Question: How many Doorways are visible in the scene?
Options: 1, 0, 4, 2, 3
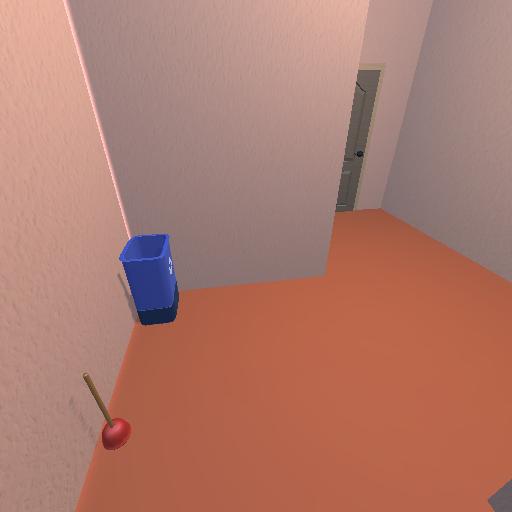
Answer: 1